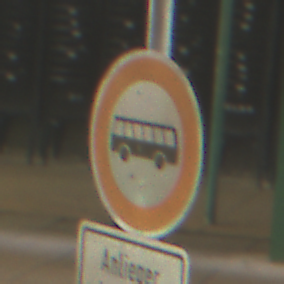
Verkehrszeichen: VerbotKraftomnibusse
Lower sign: PersonengruppenFrei2
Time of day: MorningAfternoon
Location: Roofed (Special)
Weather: NotSpecified
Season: NotSpecified
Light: Artificial